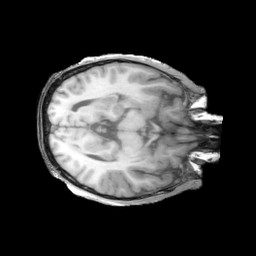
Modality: T1w
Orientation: axial
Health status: ill
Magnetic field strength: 3 T